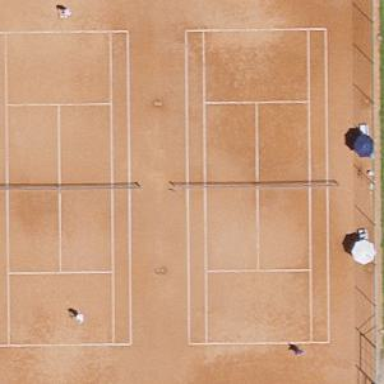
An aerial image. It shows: Tennis court in leisure pitch.